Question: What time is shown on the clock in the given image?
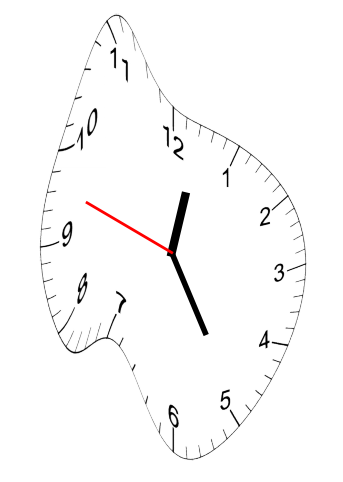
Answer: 12:24:48